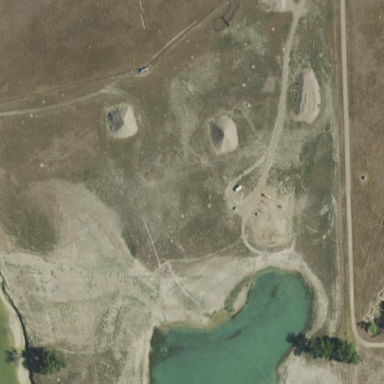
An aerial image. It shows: Quarry area.